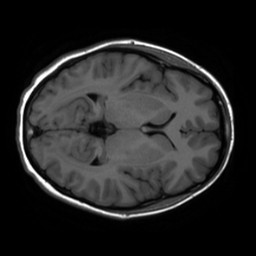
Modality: inplaneT1
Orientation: axial
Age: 19
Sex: female
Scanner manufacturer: ge
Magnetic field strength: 3 T
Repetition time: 2.499 s
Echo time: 0.02513 s